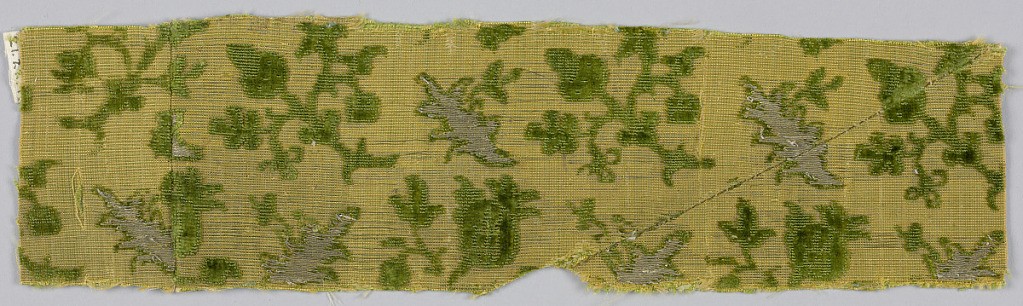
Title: Fragment
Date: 16th century
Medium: silk, metallic Technique: cut and uncut supplementary warp pile (velvet) with supplementary weft
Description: Fragment of green cut and uncut velvet on a yellow silk and metallic ground with some details in silver metal thread brocade. Design of tiny flowering branches in horizontal rows alternately leaning left and right.